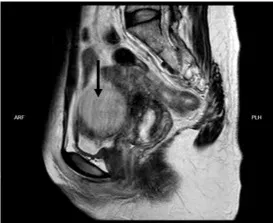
(B) The cyst exhibited T2 slightly hypersignal.
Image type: radiology (mri)